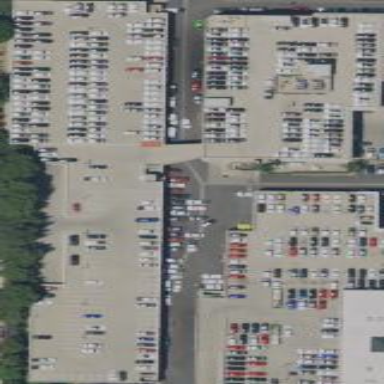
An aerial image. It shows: Commercial building used for cars.